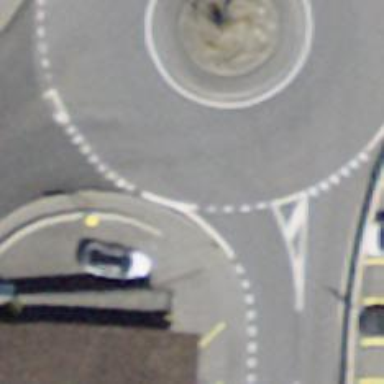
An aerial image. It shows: Secondary road with asphalt surface leading to roundabout.